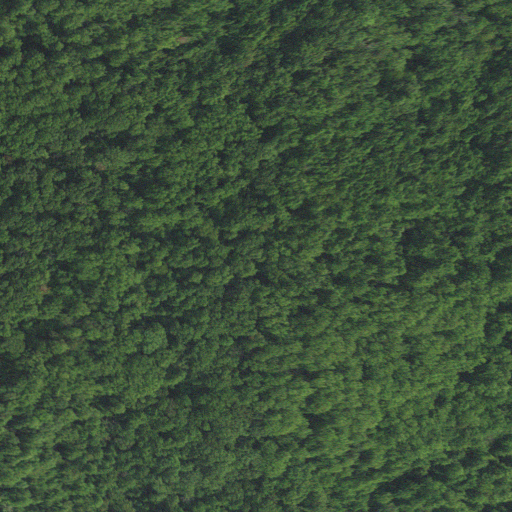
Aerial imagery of mountain in Virginia named Peebles Mountain containing only deciduous forest